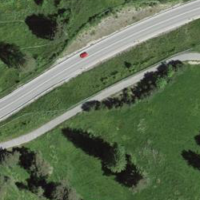
EUNIS habitat code: 57
Species observed at this site:
Stellaria graminea
Campanula patula